Question: Im trying to get my head around MySQL. I have learnt a great deal from info online but, im a little stuck on understanding how JOINS work and how to fit in into the DataTables code.

'''
SELECT leads.lead_id, leads.date_time, clients.username, courses.course_type, courses.location_name, CONCAT(first_name,' ',surname)
FROM courses
LEFT JOIN leads ON leads.lead_get_course_id = courses.course_id
LEFT JOIN clients ON clients.client_id = courses.course_get_client_id
WHERE leads.checked_by_admin = 'No'
'''
Which all works fine when I test it in dreamweaver but, when I try and apply this to DataTables code I get Unknown column 'leads.lead_id' in 'field list'
'''
<?php
/*
* Script: DataTables server-side script for PHP and MySQL
* Copyright: 2010 - Allan Jardine
* License: GPL v2 or BSD (3-point)
*/
/* * * * * * * * * * * * * * * * * * * * * * * * * * * * * * * * * * * * * * * * * * * * * * *
* Easy set variables
*/
/* Array of database columns which should be read and sent back to DataTables. Use a space where
* you want to insert a non-database field (for example a counter or static image)
*/
$aColumns = array(
"leads.lead_id",
"leads.date_time",
"clients.username",
"courses.course_type",
"courses.location_name",
"CONCAT(first_name,' ',surname)"
);
/* Indexed column (used for fast and accurate table cardinality) */
$sIndexColumn = "leads.lead_id";
/* DB table to use */
$sTable = "courses";
$sJoin = 'LEFT JOIN leads ON leads.lead_get_course_id = courses.course_id';
$sJoin = 'LEFT JOIN clients ON clients.client_id = courses.course_get_client_id';
/* Database connection information */
$gaSql['user'] = "root";
$gaSql['password'] = "tommy";
$gaSql['db'] = "testingsiasite";
$gaSql['server'] = "localhost";
/* * * * * * * * * * * * * * * * * * * * * * * * * * * * * * * * * * * * * * * * * * * * * * *
* If you just want to use the basic configuration for DataTables with PHP server-side, there is
* no need to edit below this line
*/
/*
* MySQL connection
*/
$gaSql['link'] = mysql_pconnect( $gaSql['server'], $gaSql['user'], $gaSql['password'] ) or
die( 'Could not open connection to server' );
mysql_select_db( $gaSql['db'], $gaSql['link'] ) or
die( 'Could not select database '. $gaSql['db'] );
/*
* Paging
*/
$sLimit = "";
if ( isset( $_GET['iDisplayStart'] ) && $_GET['iDisplayLength'] != '-1' )
{
$sLimit = "LIMIT ".mysql_real_escape_string( $_GET['iDisplayStart'] ).", ".
mysql_real_escape_string( $_GET['iDisplayLength'] );
}
/*
* Ordering
*/
if ( isset( $_GET['iSortCol_0'] ) )
{
$sOrder = "ORDER BY ";
for ( $i=0 ; $i<intval( $_GET['iSortingCols'] ) ; $i++ )
{
if ( $_GET[ 'bSortable_'.intval($_GET['iSortCol_'.$i]) ] == "true" )
{
$sOrder .= $aColumns[ intval( $_GET['iSortCol_'.$i] ) ]."
".mysql_real_escape_string( $_GET['sSortDir_'.$i] ) .", ";
}
}
$sOrder = substr_replace( $sOrder, "", -2 );
if ( $sOrder == "ORDER BY" )
{
$sOrder = "";
}
}
/*
* Filtering
* NOTE this does not match the built-in DataTables filtering which does it
* word by word on any field. It's possible to do here, but concerned about efficiency
* on very large tables, and MySQL's regex functionality is very limited
*/
/* */
/* */
$sWhere = "";
if ( isset($_GET['sSearch']) && $_GET['sSearch'] != "" )
{
$sWhere = "WHERE (";
for ( $i=0 ; $i<count($aColumns) ; $i++ )
{
$sWhere .= $aColumns[$i]." LIKE '%".mysql_real_escape_string( $_GET['sSearch'] )."%' OR ";
}
$sWhere = substr_replace( $sWhere, "", -3 );
$sWhere .= " AND checked_by_admin='No'";
$sWhere .= ')';
}else{
$sWhere = "WHERE checked_by_admin='No'";
}
/* Individual column filtering */
for ( $i=0 ; $i<count($aColumns) ; $i++ )
{
if ( $_GET['bSearchable_'.$i] == "true" && $_GET['sSearch_'.$i] != '' )
{
if ( $sWhere == "" )
{
$sWhere = "WHERE ";
}
else
{
$sWhere .= " AND ";
}
$sWhere .= $aColumns[$i]." LIKE '%".mysql_real_escape_string($_GET['sSearch_'.$i])."%' ";
}
}
/*
* SQL queries
* Get data to display
*/
if($sWhere != ""):
$sWhere .= " AND checked_by_admin='No'";
endif;
$sQuery = "
SELECT SQL_CALC_FOUND_ROWS ".str_replace(" , ", " ", implode(", ", $aColumns))."
FROM $sTable
$sJoin
$sWhere
$sOrder
$sLimit
";
$rResult = mysql_query( $sQuery, $gaSql['link'] ) or die(mysql_error());
/* Data set length after filtering */
$sQuery = "
SELECT FOUND_ROWS()
";
$rResultFilterTotal = mysql_query( $sQuery, $gaSql['link'] ) or die(mysql_error());
$aResultFilterTotal = mysql_fetch_array($rResultFilterTotal);
$iFilteredTotal = $aResultFilterTotal[0];
/* Total data set length */
$sQuery = "
SELECT COUNT(".$sIndexColumn.")
FROM $sTable
";
$rResultTotal = mysql_query( $sQuery, $gaSql['link'] ) or die(mysql_error());
$aResultTotal = mysql_fetch_array($rResultTotal);
$iTotal = $aResultTotal[0];
/*
* Output
*/
$output = array(
"sEcho" => intval($_GET['sEcho']),
"iTotalRecords" => $iFilteredTotal, // HERE FOR MASK TOTAL ENTRY not necerrary for others customers
"iTotalDisplayRecords" => $iFilteredTotal,
"aaData" => array()
);
while ( $aRow = mysql_fetch_array( $rResult ) )
{
$row = array();
for ( $i=0 ; $i<count($aColumns) ; $i++ )
{
if ( $aColumns[$i] == "version" )
{
/* Special output formatting for 'version' column */
$row[] = ($aRow[ $aColumns[$i] ]=="0") ? '-' : $aRow[ $aColumns[$i] ];
}
else if ( $aColumns[$i] != ' ' )
{
/* General output */
$row[] = $aRow[ $aColumns[$i] ];
}
}
$row[] = "<span style='cursor:pointer'><img src='../images/more-info.png' alt='more info' onClick='javascript:my_onclick({$row[0]});'/></span>";
$row[] = "<a href='../leads/actions/approve-lead.php?lead_id={$row[0]}'><img src='../images/approve.png' alt='' /></a>";
$row[] = "<a href='../leads/actions/delete-lead.php?lead_id={$row[0]}' class='delete_link'><img src='../images/delete.png' alt='' /></a>";
$output['aaData'][] = $row;
}
echo json_encode( $output );
?>
'''
Any light on why Im getting this error would be great!
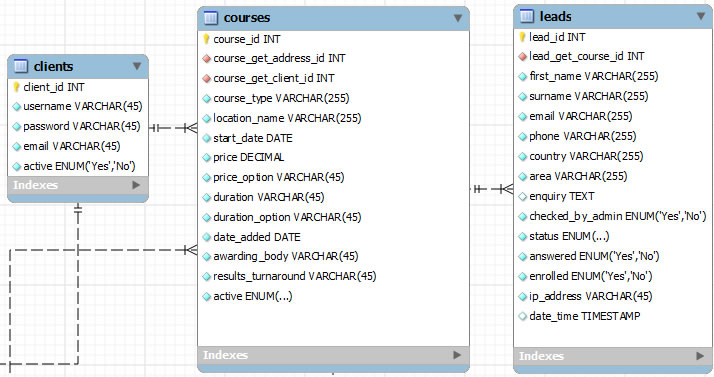
Answer: well, joins won't work with that php code. even i had to struggle with the same situation until i finally decided to create my own class for joins to work with datatable, i was thinking of modifying it for everyone's use and releasing it. but since you are facing the problem here is the class that i came up with and which works without any flaws for me, although currently not in perfect condition but i am giving out the code thinking it might help you.
'''
class DataTable {
protected $_sTable;
protected $_aColumns = array();
protected $_sJoin = '';
protected $_sWhere_0 = '';
protected $_sGroupBy = '';
protected $_sIndexColumn = 'id';
protected $_iFilteredTotal;
protected $_iTotal;
protected $_iResult;
protected static $_dbh;
public function __construct($sTable, array $aColumns, $sJoin = '', $sWhere_0 = '', $sGroupBy = '', $sIndexColumn = '') {
//This is PDO object for database connection.
if(!isset(self::$_dbh)) self::$_dbh = Config_Database::getInstance();
$this->_sTable = $sTable;
$this->_aColumns = $aColumns;
if($sJoin != '') $this->_sJoin = $sJoin;
if($sWhere_0 != '') $this->_sWhere_0 = $sWhere_0;
if($sGroupBy != '') $this->_sGroupBy = $sGroupBy;
if($sIndexColumn != '') $this->_sIndexColumn = $sIndexColumn;
$this->sQuery();
}
protected function sLimit() {
if ( isset( $_GET['iDisplayStart'] ) && $_GET['iDisplayLength'] != '-1' ) {
$sLimit = ' LIMIT ' . intval($_GET['iDisplayStart']) . ', ' . intval($_GET['iDisplayLength']);
} else {
$sLimit = '';
}
return $sLimit;
}
protected function sOrder() {
$sOrder = '';
if ( isset( $_GET['iSortCol_0'] ) ) {
$sOrder = ' ORDER BY ';
for ( $i=0 ; $i<intval( $_GET['iSortingCols'] ) ; $i++ ) {
if ( $_GET[ 'bSortable_'.intval($_GET['iSortCol_'.$i]) ] == 'true' ) {
$sOrder .= $this->_aColumns[ intval( $_GET['iSortCol_'.$i] ) ].' '.$_GET['sSortDir_'.$i] .', ';
}
}
$sOrder = substr_replace( $sOrder, '', -2 );
if ( $sOrder == ' ORDER BY' ) {
$sOrder = '';
}
}
return $sOrder;
}
protected function sWhere() {
$sWhere = '';
if ( $_GET['sSearch'] != '' ) {
$sWhere = ' WHERE (';
for ( $i=0 ; $i<count($this->_aColumns) ; $i++ ) {
if ( $_GET['bSearchable_'.$i] == "true" ) {
$sWhere .= $this->_aColumns[$i]." LIKE '%". $_GET['sSearch'] ."%' OR ";
}
}
$sWhere = substr_replace( $sWhere, "", -3 );
$sWhere .= ')';
}
/* Conditions */
if($this->_sWhere_0 != '') {
if($sWhere != '') {
$sWhere .= ' AND '.$this->_sWhere_0;
} else {
$sWhere .= ' WHERE '.$this->_sWhere_0;
}
}
/* Individual column filtering */
for ( $i=0 ; $i<count($this->_aColumns) ; $i++ ) {
if ( $_GET['bSearchable_'.$i] == "true" && $_GET['sSearch_'.$i] != '' ) {
if ( $sWhere == '' ) {
$sWhere = 'WAHERE ';
} else {
$sWhere .= ' AND ';
}
$sWhere .= $this->_aColumns[$i]." LIKE '%".$_GET['sSearch_'.$i]."%' ";
}
}
return $sWhere;
}
protected function sQuery() {
$sQuery = "SELECT SQL_CALC_FOUND_ROWS ".str_replace(" , ", " ", implode(", ", $this->_aColumns)).' FROM '.
$this->_sTable.
$this->_sJoin.
$this->sWhere().
$this->_sGroupBy.
$this->sOrder().
$this->sLimit();
$sth = self::$_dbh->query($sQuery);
$this->_iResult = $sth->fetchAll(PDO::FETCH_NUM);
/* Data set length after filtering */
$sQuery = 'SELECT FOUND_ROWS()';
$sth = self::$_dbh->query($sQuery);
$aResultFilterTotal = $sth->fetchAll(PDO::FETCH_NUM);
$this->_iFilteredTotal = $aResultFilterTotal[0][0];
/* Total data set length */
$sQuery = 'SELECT COUNT('.$this->_sIndexColumn.') FROM '.$this->_sTable;
$sth = self::$_dbh->query($sQuery);
$aResultTotal = $sth->fetchAll(PDO::FETCH_NUM);
$this->_iTotal = $aResultTotal[0][0];
return $this;
}
public function aaData() {
$output = array(
"sEcho" => intval($_GET['sEcho']),
"iTotalRecords" => $this->_iTotal,
"iTotalDisplayRecords" => $this->_iFilteredTotal,
"aaData" => array()
);
return $output;
}
public function iResult() {
return $this->_iResult;
}
}
'''
Now when i need to access the datatable it will work by creating the instance of the above DataTable Object for example.
'''
$sTable = 'table1';
$aColumns = array('table1.column1', 'table1.colmun2', 'table2.column1', 'table2.column2', 'table3.column1');
//Put your logic of join over here, if you don;t have join just leave it empty
$sJoin = '';
//Put your condition over here, if you don;t have any leave it empty.
$sWhere = '';
$dataTable = new DataTable($sTable, $aColumns, $sJoin, $sWhere);
$output = $dataTable->aaData();
$iResult = $dataTable->iResult();
//Change Columns attribute and values
foreach($iResult as $k => $v) {
$iResult[$k][3] = //Change 2nd row with whatever content you like.
}
$output['aaData'] = $iResult;
echo json_encode($output);
'''
My Code will work for any number of joins from any number of table, still it have some limitations which i need to work on when i get time.
hope it comes of some use to you :),
'''
//Create new PDO connection.
$host = 'localhoost';
$database = 'database';
$username = 'username';
$password = 'password';
$sDatabase = new PDO('mysql:host='.$host.';dbname='.$database,$username,$password);
//for the database to work with the class change the code in constructor with the below one.
public function __construct($sDatabase, $sTable, array $aColumns, $sJoin = '', $sWhere_0 = '', $sGroupBy = '', $sIndexColumn = '') {
if(!isset(self::$_dbh)) self::$_dbh = $sDatabase;
$this->_sTable = $sTable;
$this->_aColumns = $aColumns;
if($sJoin != '') $this->_sJoin = $sJoin;
if($sWhere_0 != '') $this->_sWhere_0 = $sWhere_0;
if($sGroupBy != '') $this->_sGroupBy = $sGroupBy;
if($sIndexColumn != '') $this->_sIndexColumn = $sIndexColumn;
$this->sQuery();
}
//Datatable config and instance.
$sTable = 'courses';
$aColumns = array(
"leads.lead_id",
"leads.date_time",
"clients.username",
"courses.course_type",
"courses.location_name",
"CONCAT(first_name,' ',surname) as full_name"
);
$sJoin = ' LEFT JOIN leads ON leads.lead_get_course_id = courses.course_id';
$sJoin .= ' LEFT JOIN clients ON clients.client_id = courses.course_get_client_id';
$sWhere = "checked_by_admin='No'";
$dataTable = new DataTable($sDatabase, $sTable, $aColumns, $sJoin, $sWhere);
$output = $dataTable->aaData();
$iResult = $dataTable->iResult();
$output['aaData'] = $iResult;
echo json_encode($output);
'''
let me know if you still have any issues